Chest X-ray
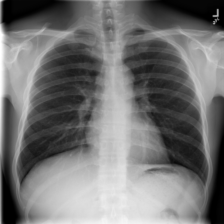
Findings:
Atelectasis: negative
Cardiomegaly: negative
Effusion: negative
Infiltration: negative
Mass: negative
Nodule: negative
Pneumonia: negative
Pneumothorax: negative
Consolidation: negative
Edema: negative
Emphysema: negative
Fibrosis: negative
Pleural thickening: negative
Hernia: negative